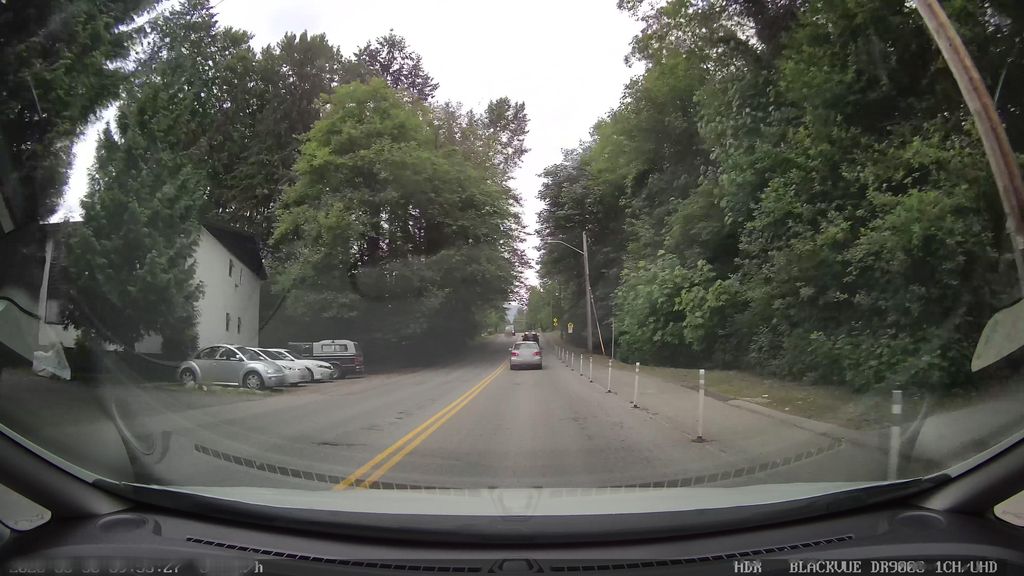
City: vancouver